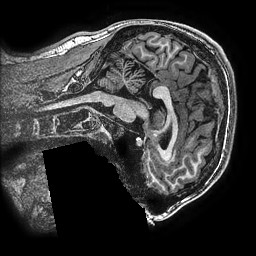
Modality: T1w
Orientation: sagittal
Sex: male
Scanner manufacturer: ge
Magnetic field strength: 3 T
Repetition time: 0.00766 s
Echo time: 0.003476 s